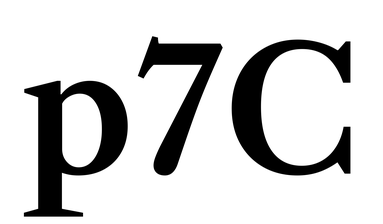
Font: LibreCaslonText_SemiBold